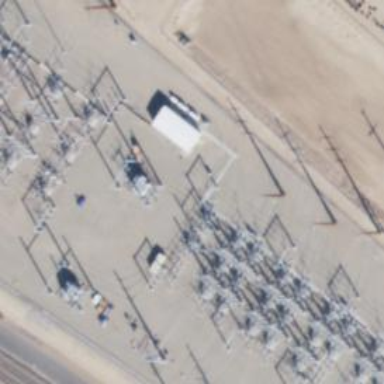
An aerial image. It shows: Switch for power supply.